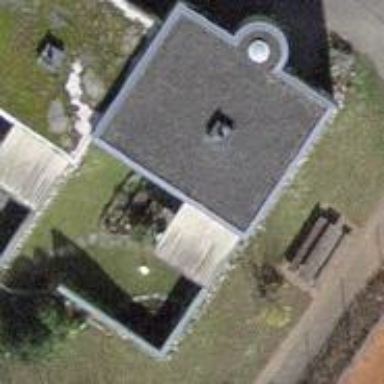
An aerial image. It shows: Flat-roofed house.